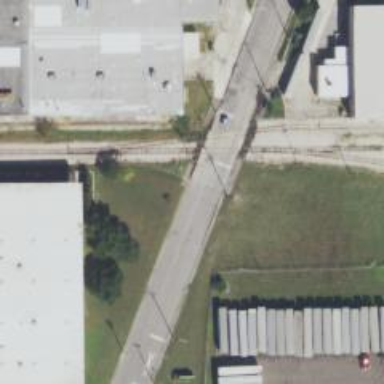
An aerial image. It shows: Level crossing with saltire marking.